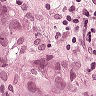
Metastatic tissue present: yes